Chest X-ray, PA view. Patient: 73 years old, sex F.
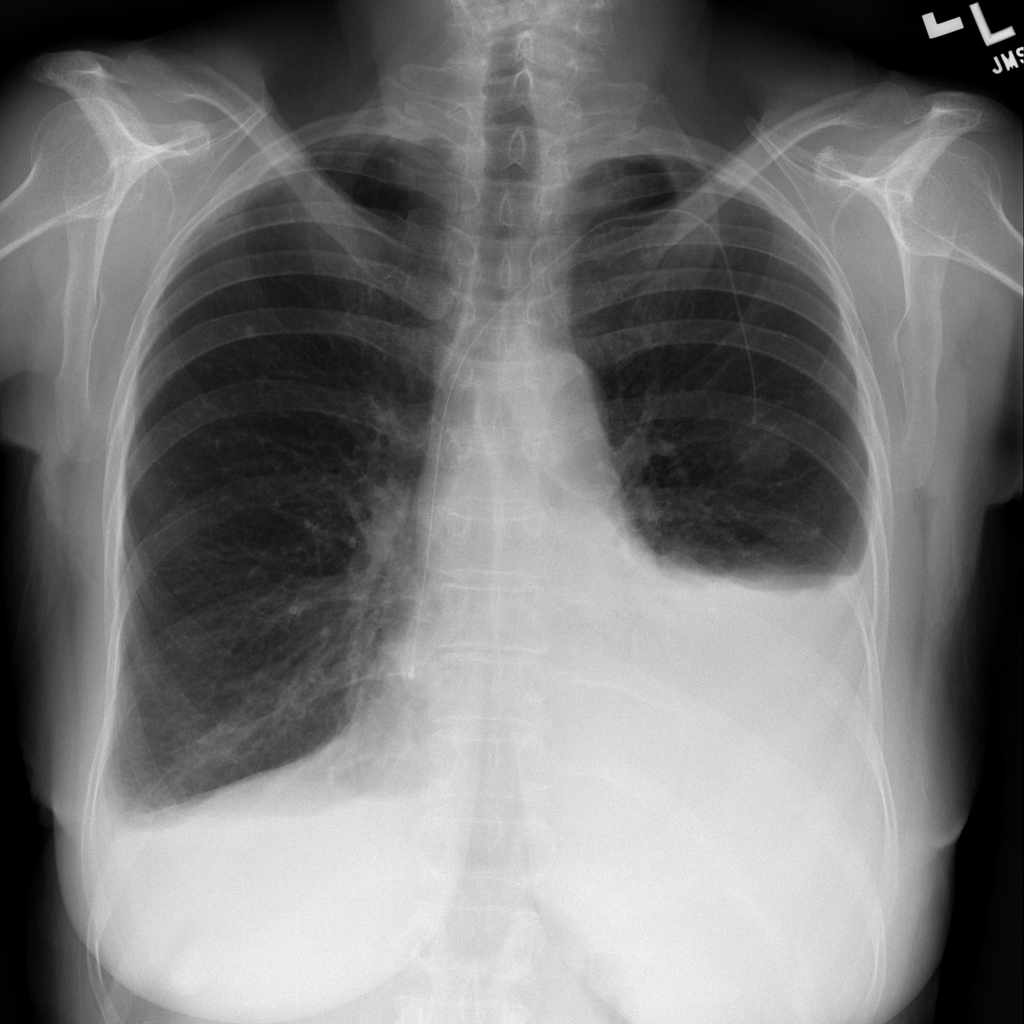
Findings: Effusion